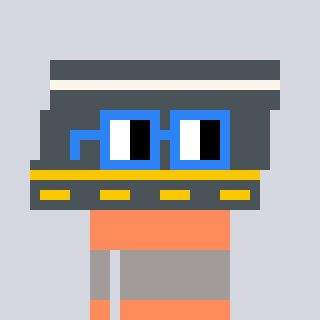
a pixel art character with square blue glasses, a road-shaped head and a peachy-colored body on a cool background